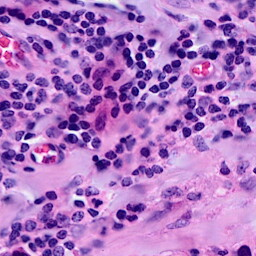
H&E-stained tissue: Breast